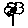
Label: flower